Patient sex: F
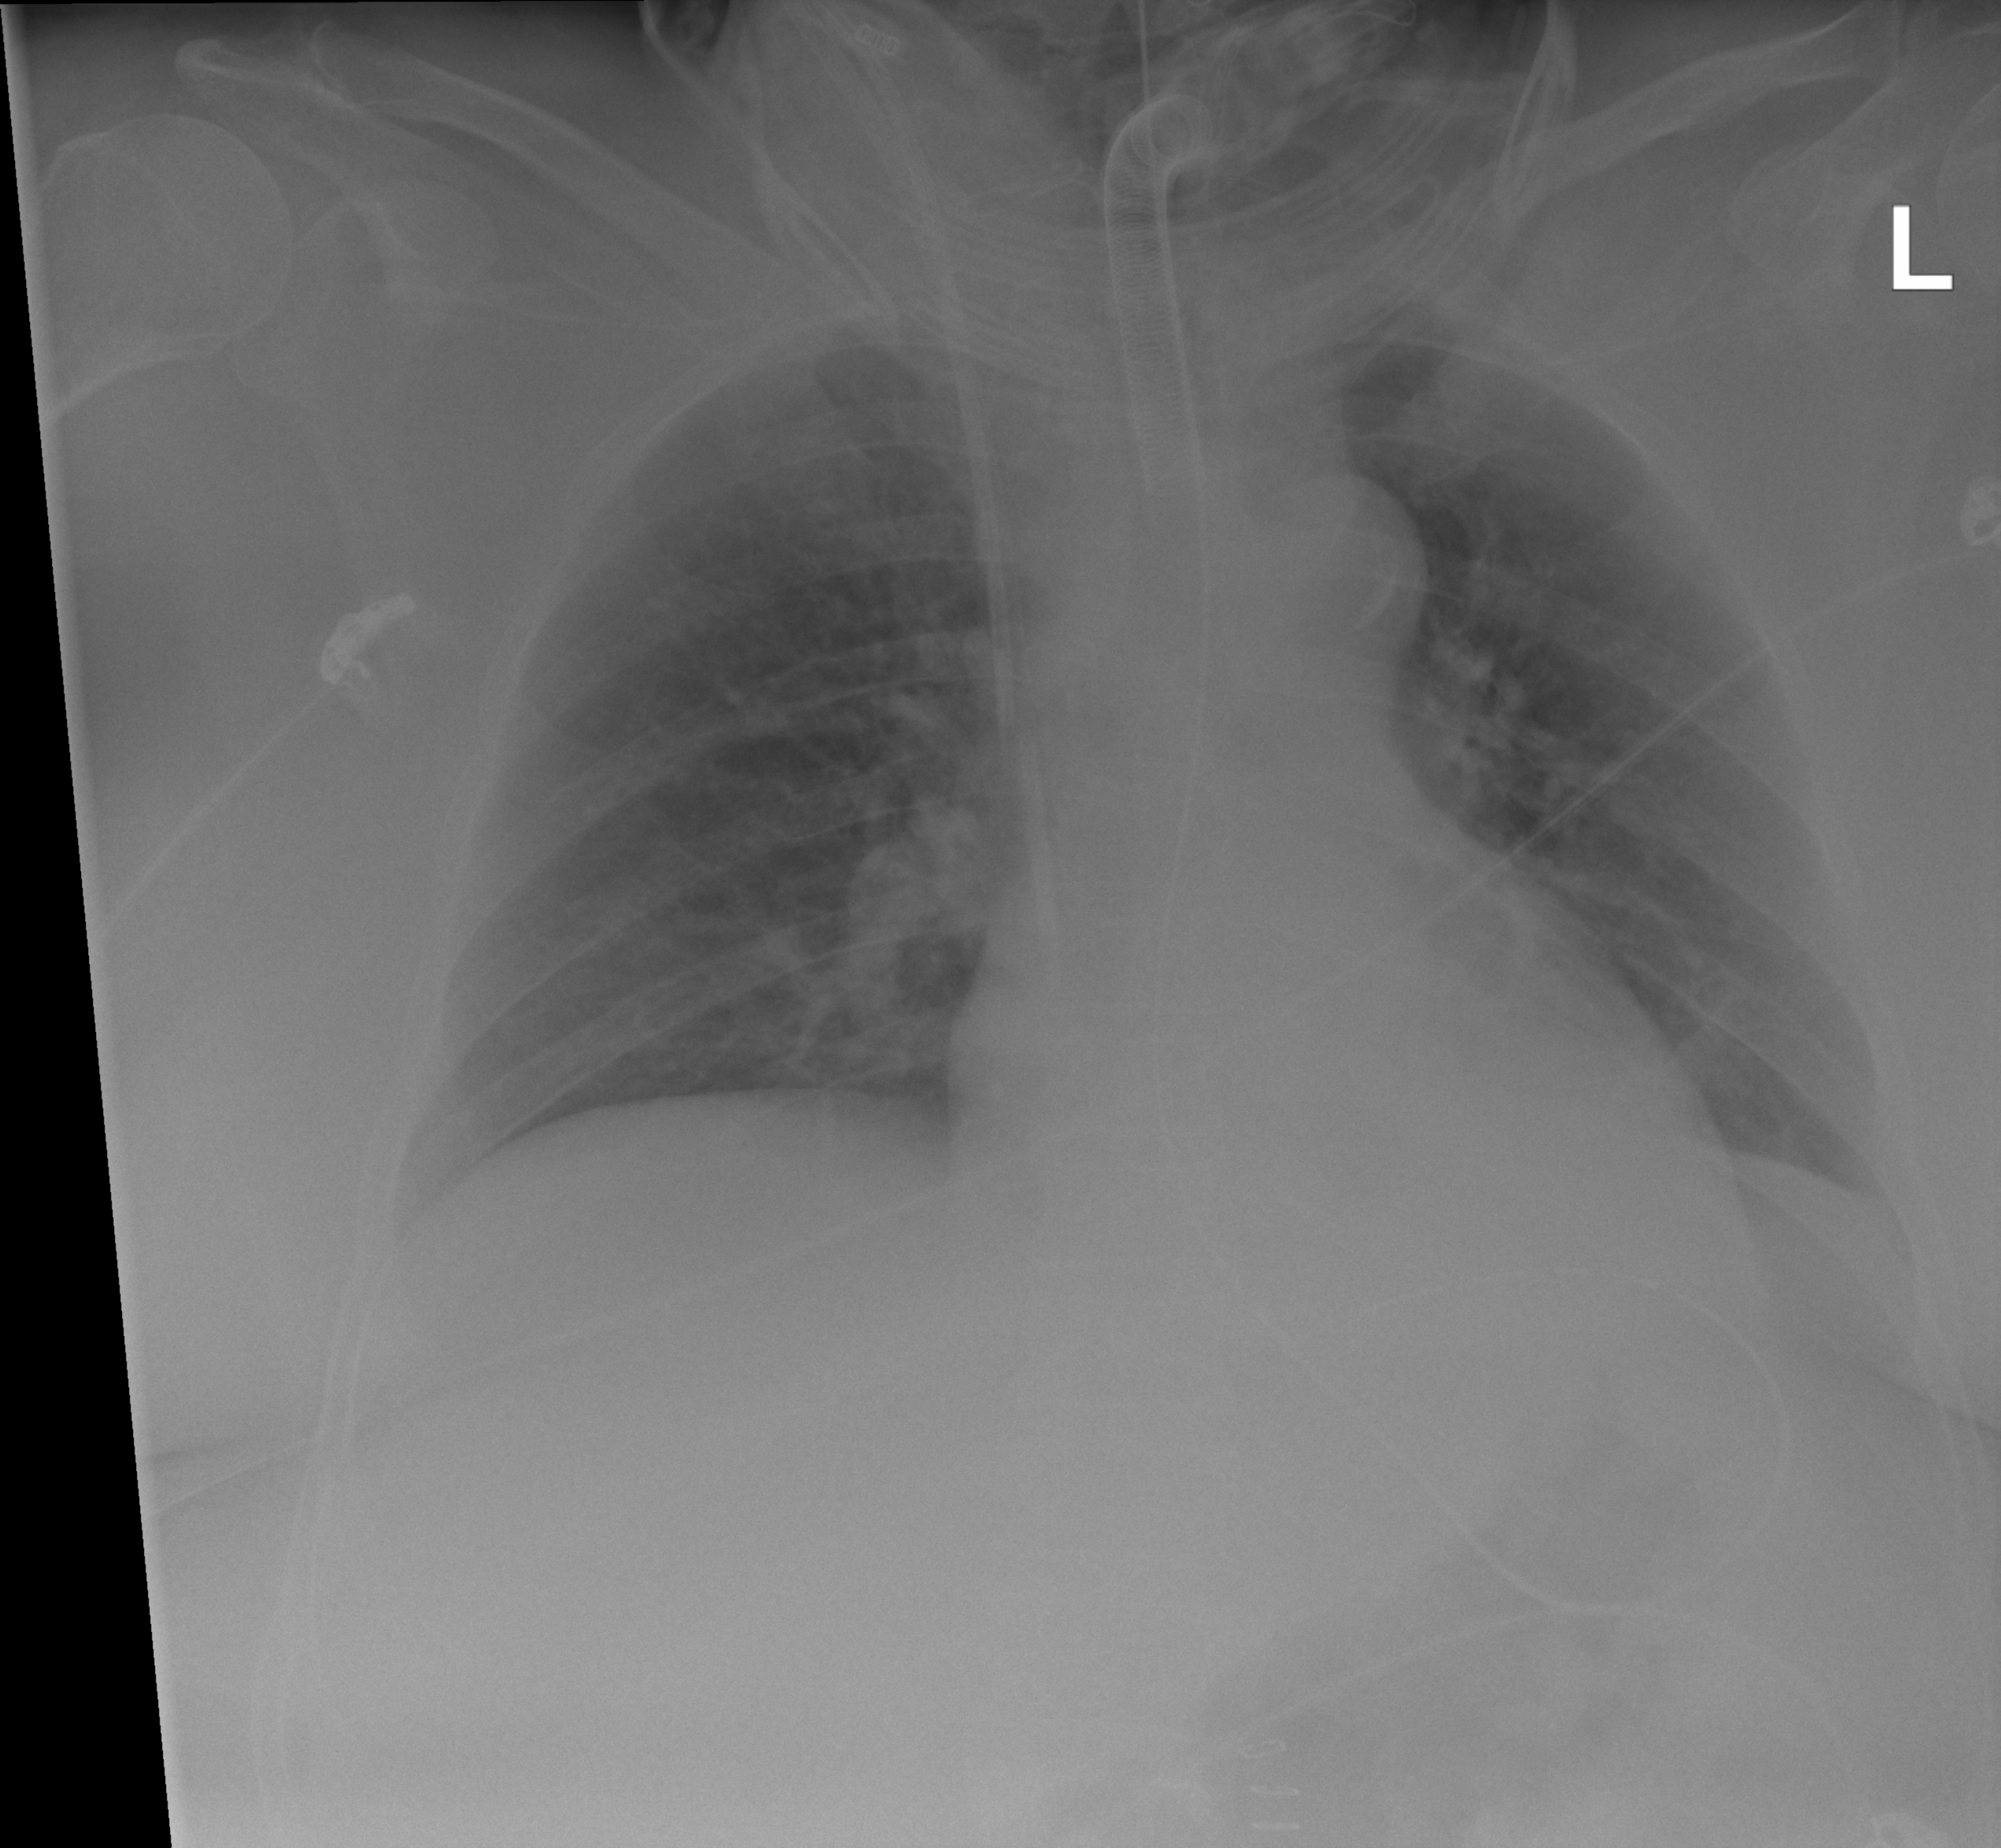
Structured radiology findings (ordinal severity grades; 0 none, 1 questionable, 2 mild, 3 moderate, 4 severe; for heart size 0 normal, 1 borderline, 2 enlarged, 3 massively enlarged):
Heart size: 0
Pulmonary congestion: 0
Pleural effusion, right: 0
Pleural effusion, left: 1
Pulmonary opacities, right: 0
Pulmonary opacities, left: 0
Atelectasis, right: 1
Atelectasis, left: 2